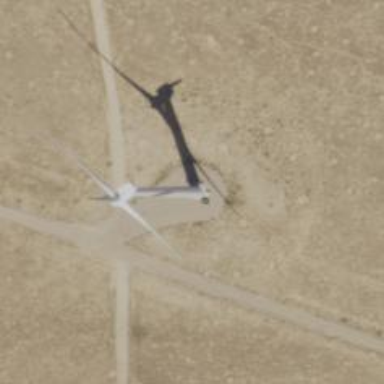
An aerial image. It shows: Wind generator with horizontal axis. The generator is wind turbine.